Question: I am currently trying to write a select pass through query using VBA in Access 2016. If I use the manual option via the button Pass-Through and assign manually the dsn the following statement works.

'SELECT top 1 dat_Kunden.Kunden_Status FROM dat_Kunden'
The sql I want to pass through is changing so I want to create a VBA Function to execute it.
This is my current Function to execute a given sql statement
'''
Function CreateSPT(strSQL As String)
Dim qdf As DAO.QueryDef, rs As DAO.Recordset
Set qdf = CurrentDb.CreateQueryDef("")
qdf.Connect = "ODBC;Driver=SQL Server;SERVER=xxx;DATABASE=yyy;UID=zzz" 'in the code this is the real data
qdf.SQL = strSQL
qdf.ReturnsRecords = True
Set rs = qdf.OpenRecordset()
If Not (rs.BOF And rs.EOF) Then rs.MoveFirst
Do Until rs.EOF
Debug.Print rs.Fields(0)
rs.MoveNext
Loop
rs.Close
Set rs = Nothing
Set qdf = Nothing
End Function
'''
This does work.
'''
Sub test_sql()
SQL = "SELECT CONVERT( date, GETDATE() ) AS qryTest"
CreateSPT (SQL)
End Sub
'''
This statement which works via the manual pass through does not work
'''
Sub test_sql2()
SQL = "SELECT top 1 dat_Kunden.Kunden_Status FROM dat_Kunden AS qryTest"
CreateSPT (SQL)
End Sub
'''
The Error code is Run-time error '3146': ODBC -- call failed at this line:
'''
Set rs = qdf.OpenRecordset()
'''
I hope you have an idea where my mistake is... Thanks to all of you, learned a lot from you!
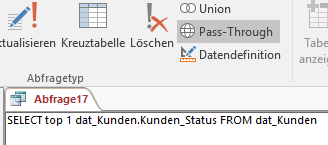
Answer: If you provide an , use it:
'''
SQL = "SELECT Top 1 qryTest.Kunden_Status FROM dat_Kunden AS qryTest"
'''
or ignore it:
'''
SQL = "SELECT Top 1 Kunden_Status FROM dat_Kunden AS qryTest"
'''